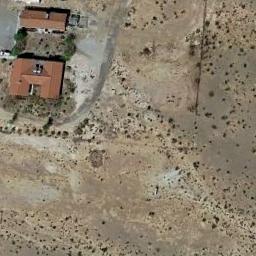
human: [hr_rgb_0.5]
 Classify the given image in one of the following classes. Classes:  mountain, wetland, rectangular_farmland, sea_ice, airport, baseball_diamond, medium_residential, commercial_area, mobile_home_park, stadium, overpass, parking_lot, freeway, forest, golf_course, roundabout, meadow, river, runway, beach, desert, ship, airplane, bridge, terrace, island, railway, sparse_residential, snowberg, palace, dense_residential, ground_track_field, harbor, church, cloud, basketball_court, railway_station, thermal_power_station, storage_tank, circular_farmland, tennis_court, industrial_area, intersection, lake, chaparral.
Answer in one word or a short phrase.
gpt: sparse_residential